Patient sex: M
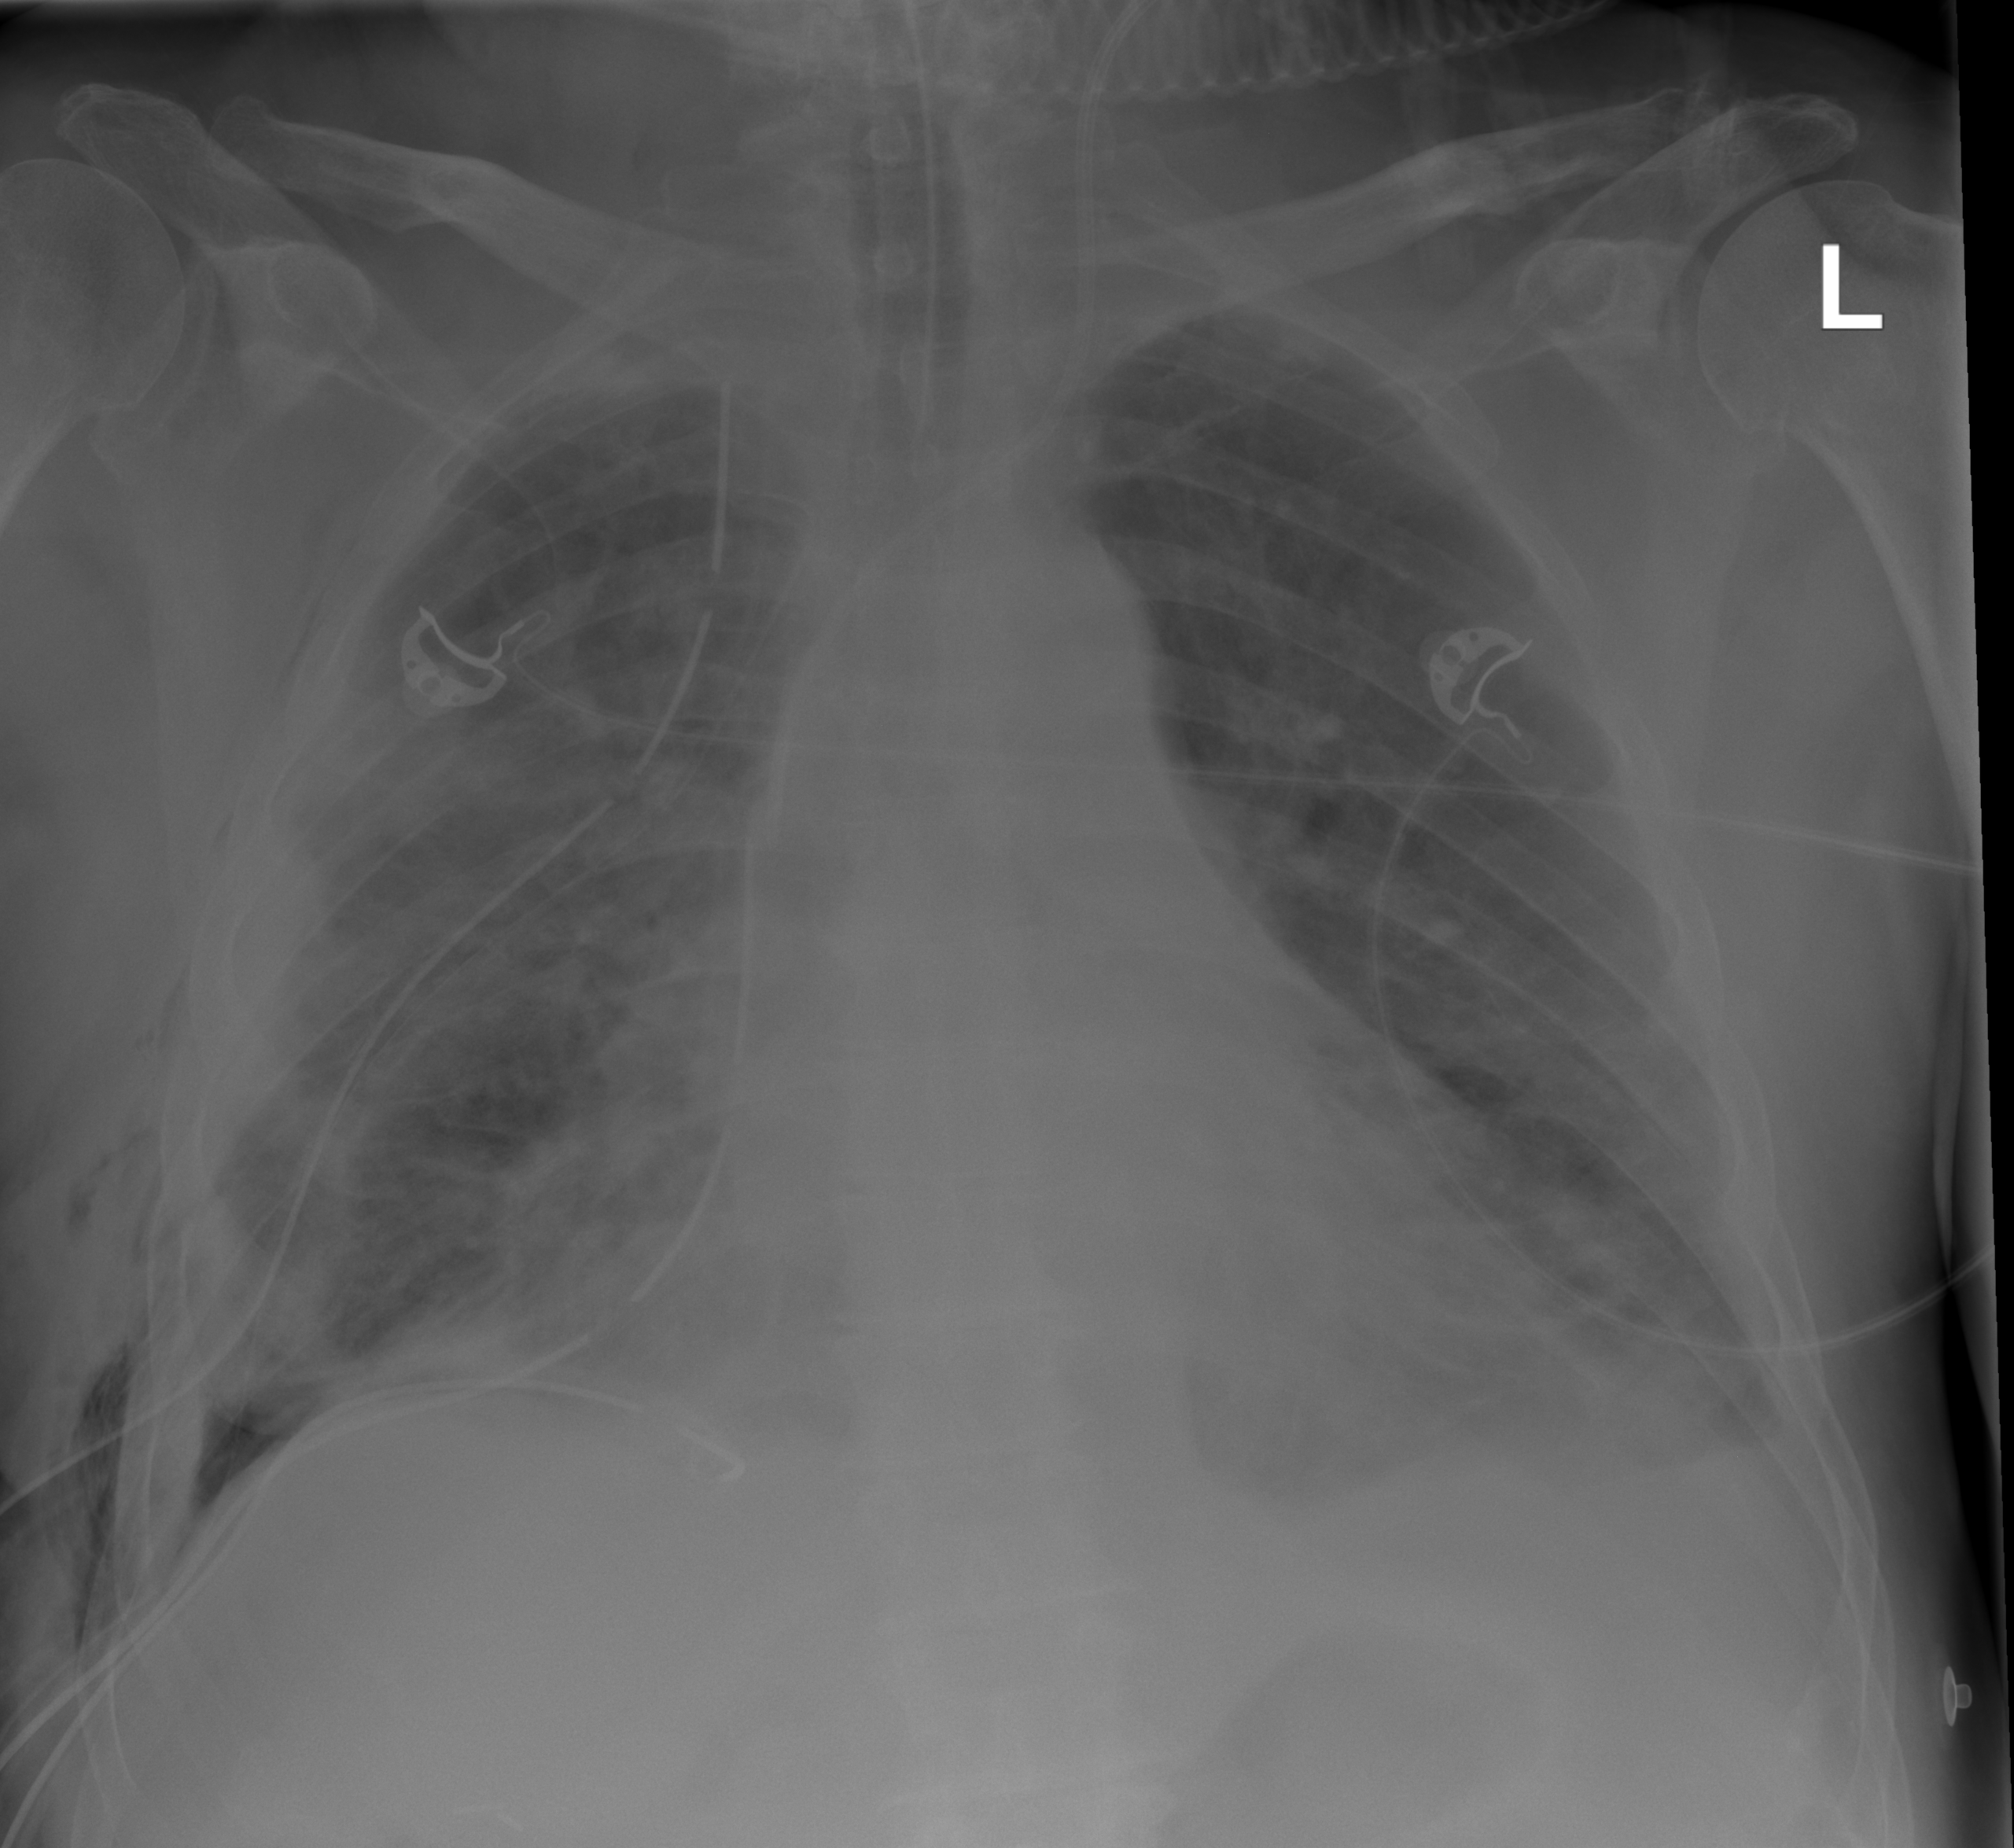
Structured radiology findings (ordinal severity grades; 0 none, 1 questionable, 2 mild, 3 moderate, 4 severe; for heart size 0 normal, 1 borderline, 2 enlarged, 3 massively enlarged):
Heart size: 2
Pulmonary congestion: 2
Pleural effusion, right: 0
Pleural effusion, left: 2
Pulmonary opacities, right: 3
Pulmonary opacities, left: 2
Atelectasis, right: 3
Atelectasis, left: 2